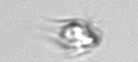
Label: Mesodinium